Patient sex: M
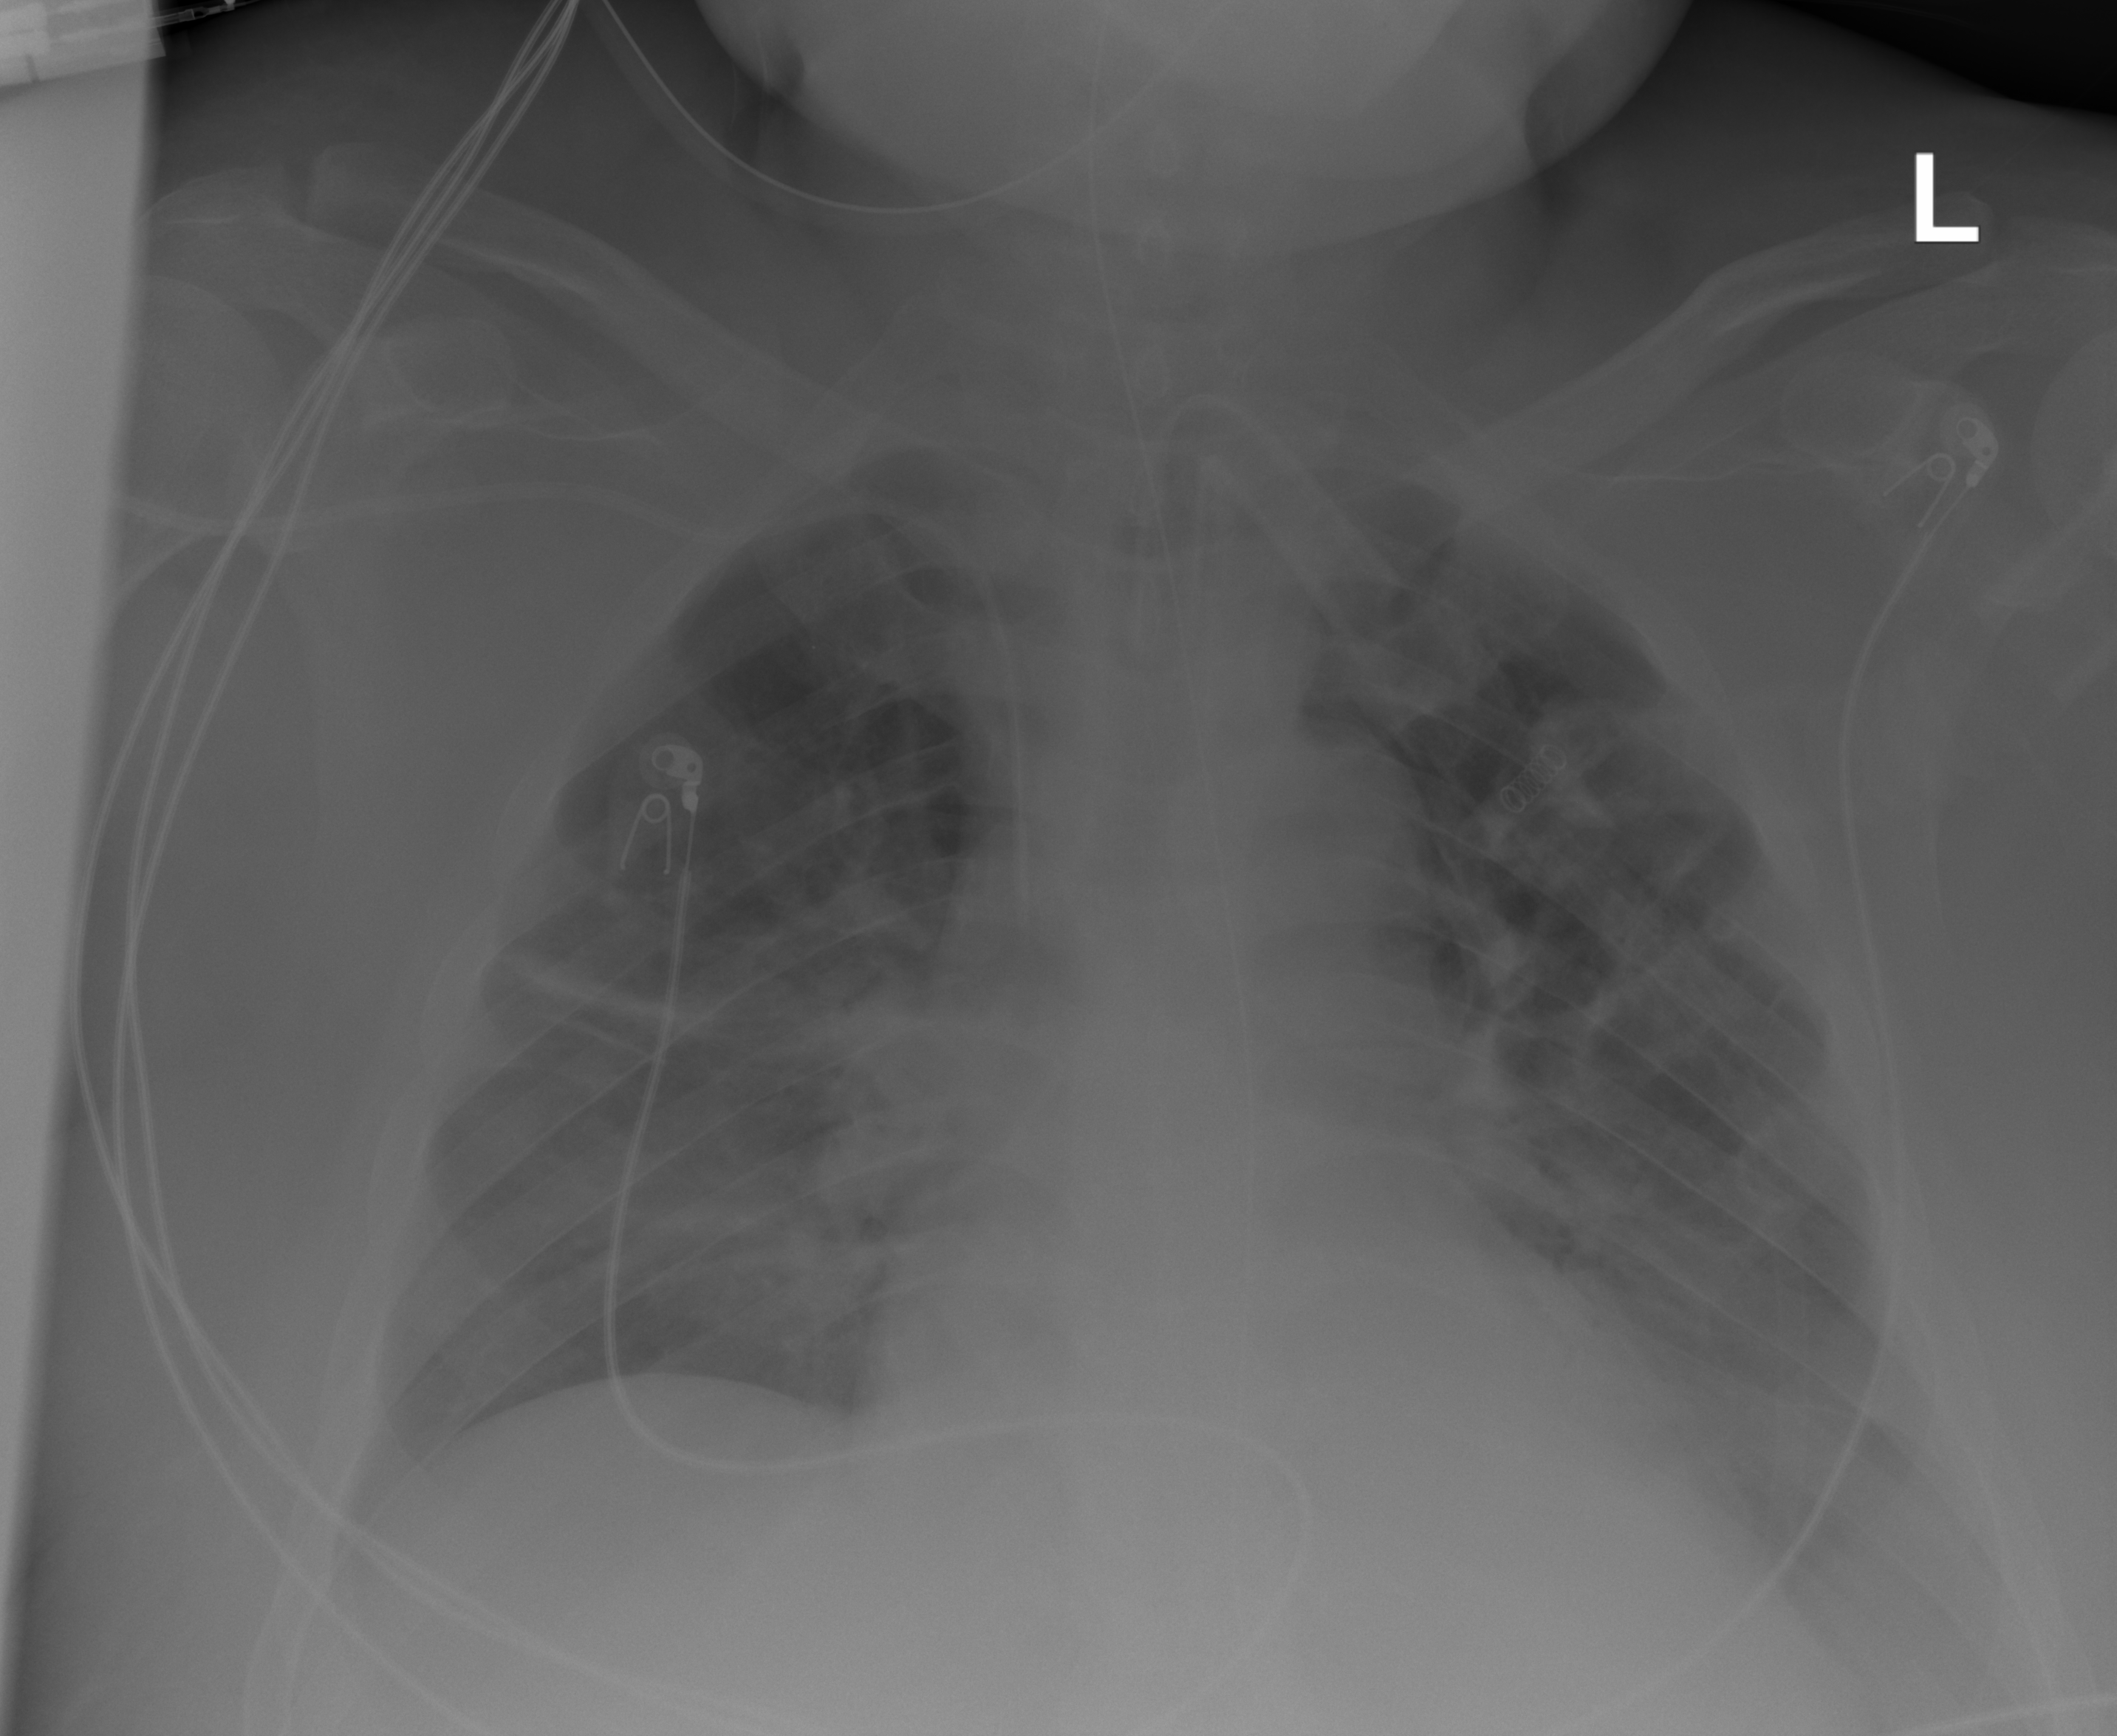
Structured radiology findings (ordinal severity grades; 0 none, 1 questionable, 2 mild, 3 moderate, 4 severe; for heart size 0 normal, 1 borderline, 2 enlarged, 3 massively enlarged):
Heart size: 2
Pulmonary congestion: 2
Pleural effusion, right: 0
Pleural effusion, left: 3
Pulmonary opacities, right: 2
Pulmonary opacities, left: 2
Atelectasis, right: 2
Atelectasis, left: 2